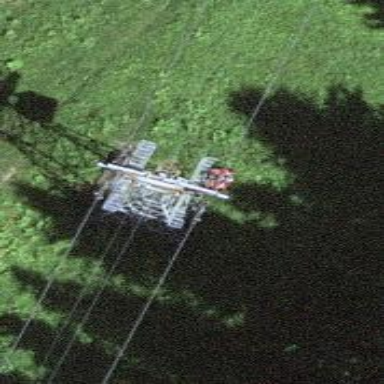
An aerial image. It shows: Pylon for aerialway.